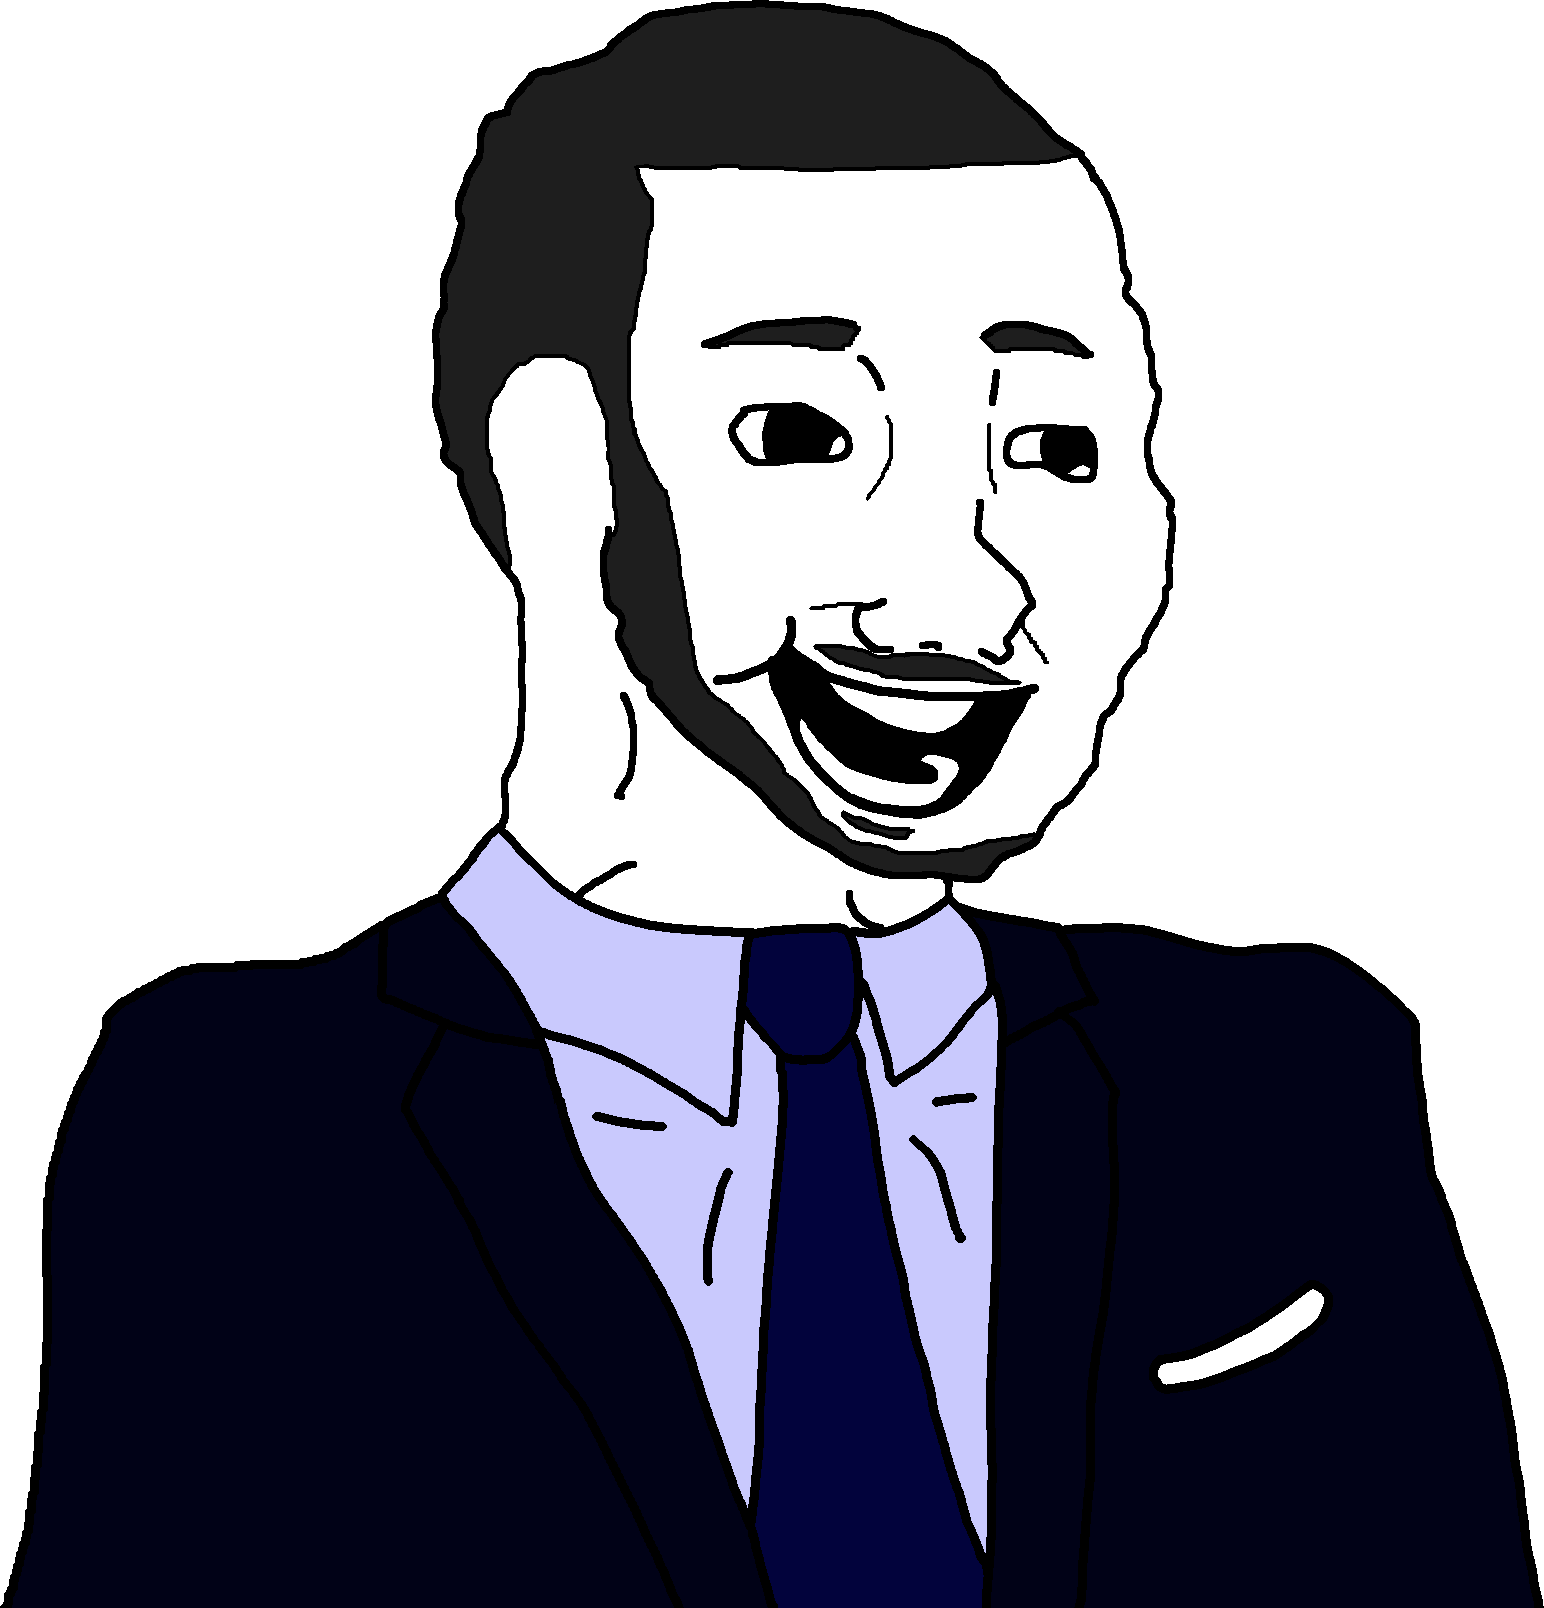
Label: 5_Bloomer